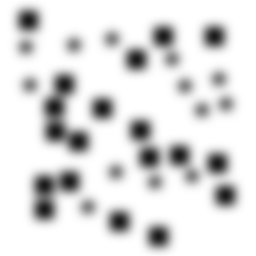
Squares: 19
Triangles: 0
Stars: 13
Total shapes: 32